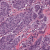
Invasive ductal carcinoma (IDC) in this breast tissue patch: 1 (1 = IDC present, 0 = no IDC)